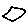
Label: square